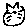
Label: cat